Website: apple
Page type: customer-info-address
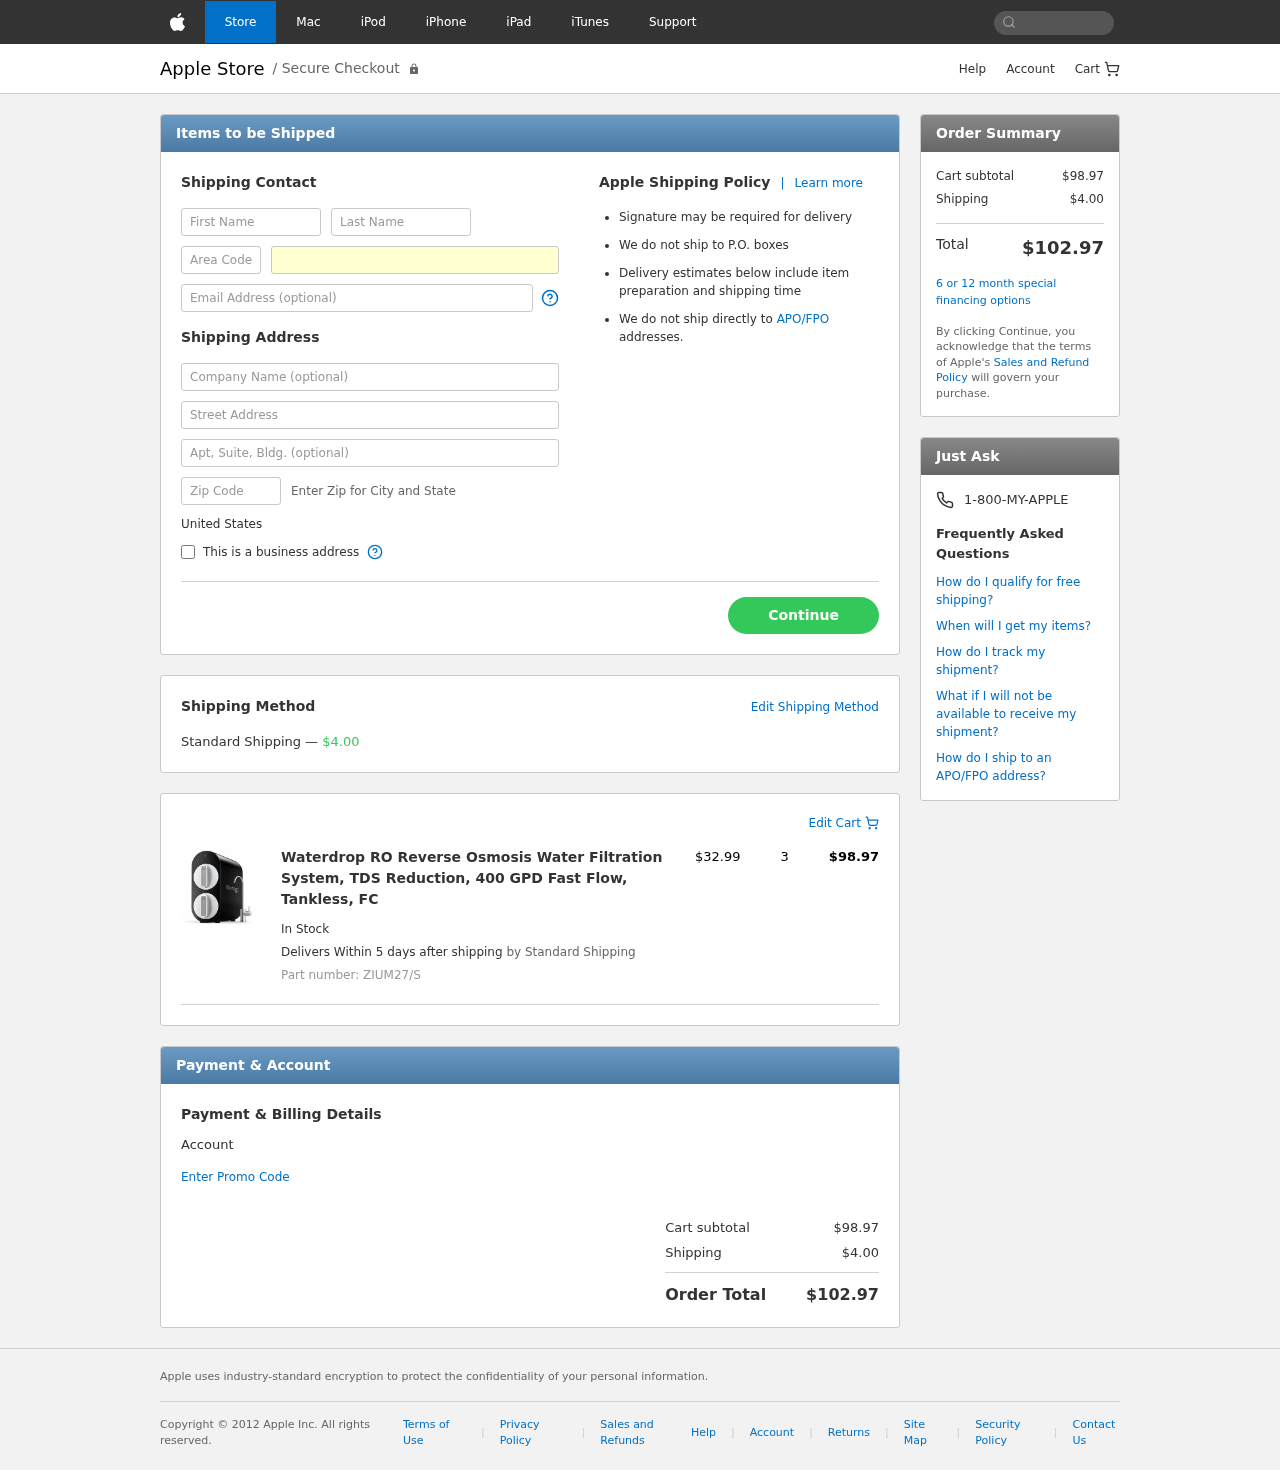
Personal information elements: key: PII_COUNTRY
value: United States
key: PII_FIRSTNAME
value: Alexandra
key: PII_LASTNAME
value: Hill
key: PII_PHONE_AREA
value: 496
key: PII_PHONE_LINE
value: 2992
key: PII_EMAIL
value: alexandra.hill@hotmail.com
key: PII_STREET
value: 547 Theresa Cliff
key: PII_POSTCODE
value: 41724
Product elements: key: PRODUCT1_NAME
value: Waterdrop RO Reverse Osmosis Water Filtration System, TDS Reduction, 400 GPD Fast Flow, Tankless, FC
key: PRODUCT1_PRICE
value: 32.99
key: PRODUCT1_QUANTITY
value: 3
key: PRODUCT1_SKU
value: ZIUM27/S
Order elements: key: ORDER_SHIPPING_COST
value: $4.00
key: ORDER_ITEM_TOTAL
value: $98.97
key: ORDER_SUBTOTAL
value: $98.97
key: ORDER_TOTAL
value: $102.97